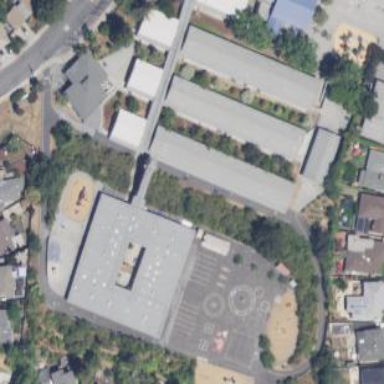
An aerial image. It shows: School.